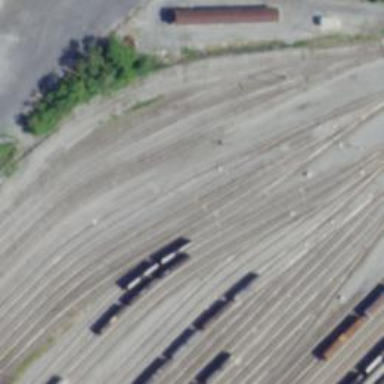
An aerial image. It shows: Railway yard.